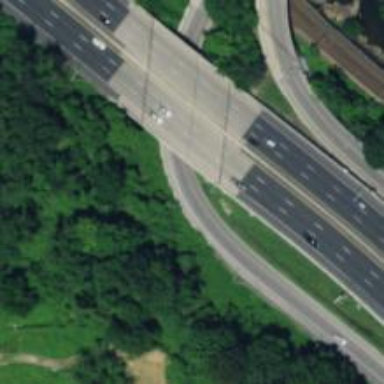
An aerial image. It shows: Asphalt motorway link.